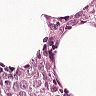
Metastatic tissue present: yes